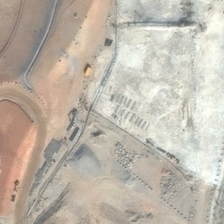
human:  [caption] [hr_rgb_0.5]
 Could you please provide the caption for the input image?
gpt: the land was a vast expanse of bare land .

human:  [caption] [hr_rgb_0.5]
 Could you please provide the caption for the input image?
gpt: the land was a vast expanse of bare land .

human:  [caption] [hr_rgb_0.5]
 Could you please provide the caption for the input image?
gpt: a truck is driving on the land .

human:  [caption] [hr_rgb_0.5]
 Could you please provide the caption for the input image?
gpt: a truck is driving on the land .

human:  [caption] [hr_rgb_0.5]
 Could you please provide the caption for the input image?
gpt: the land was a vast expanse of bare land .